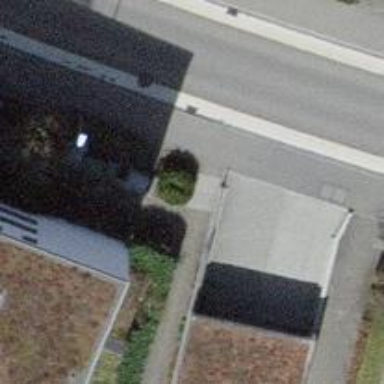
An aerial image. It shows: Sidewalk along the footway.